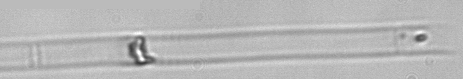
Label: Dactyliosolen_blavyanus